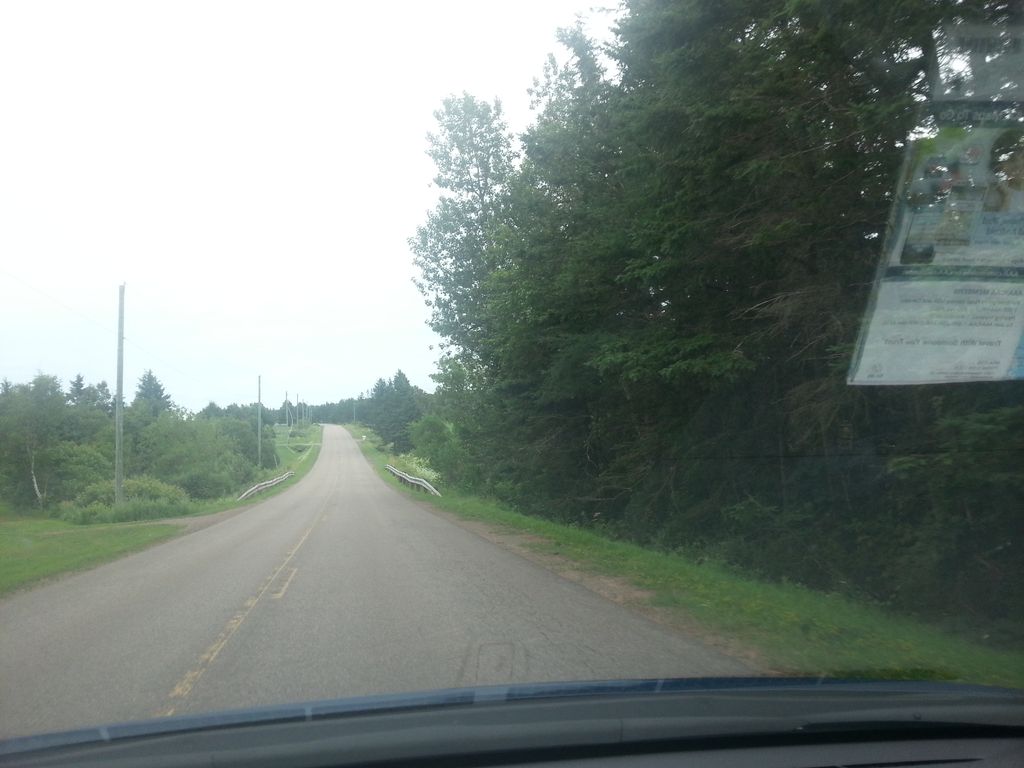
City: charlottetown